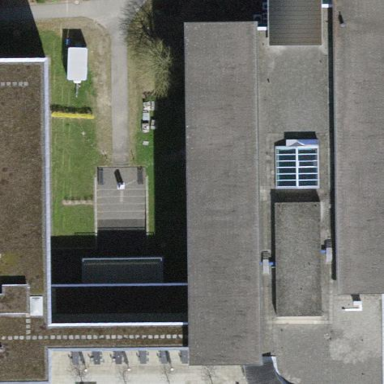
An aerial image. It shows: Building that serves as nursing home.